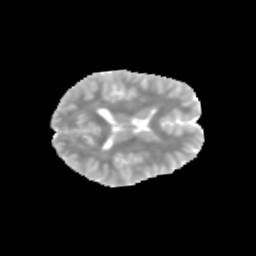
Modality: MD
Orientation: axial
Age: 14
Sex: female
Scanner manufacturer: siemens
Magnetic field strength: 3 T
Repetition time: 3.8 s
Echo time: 0.07 s